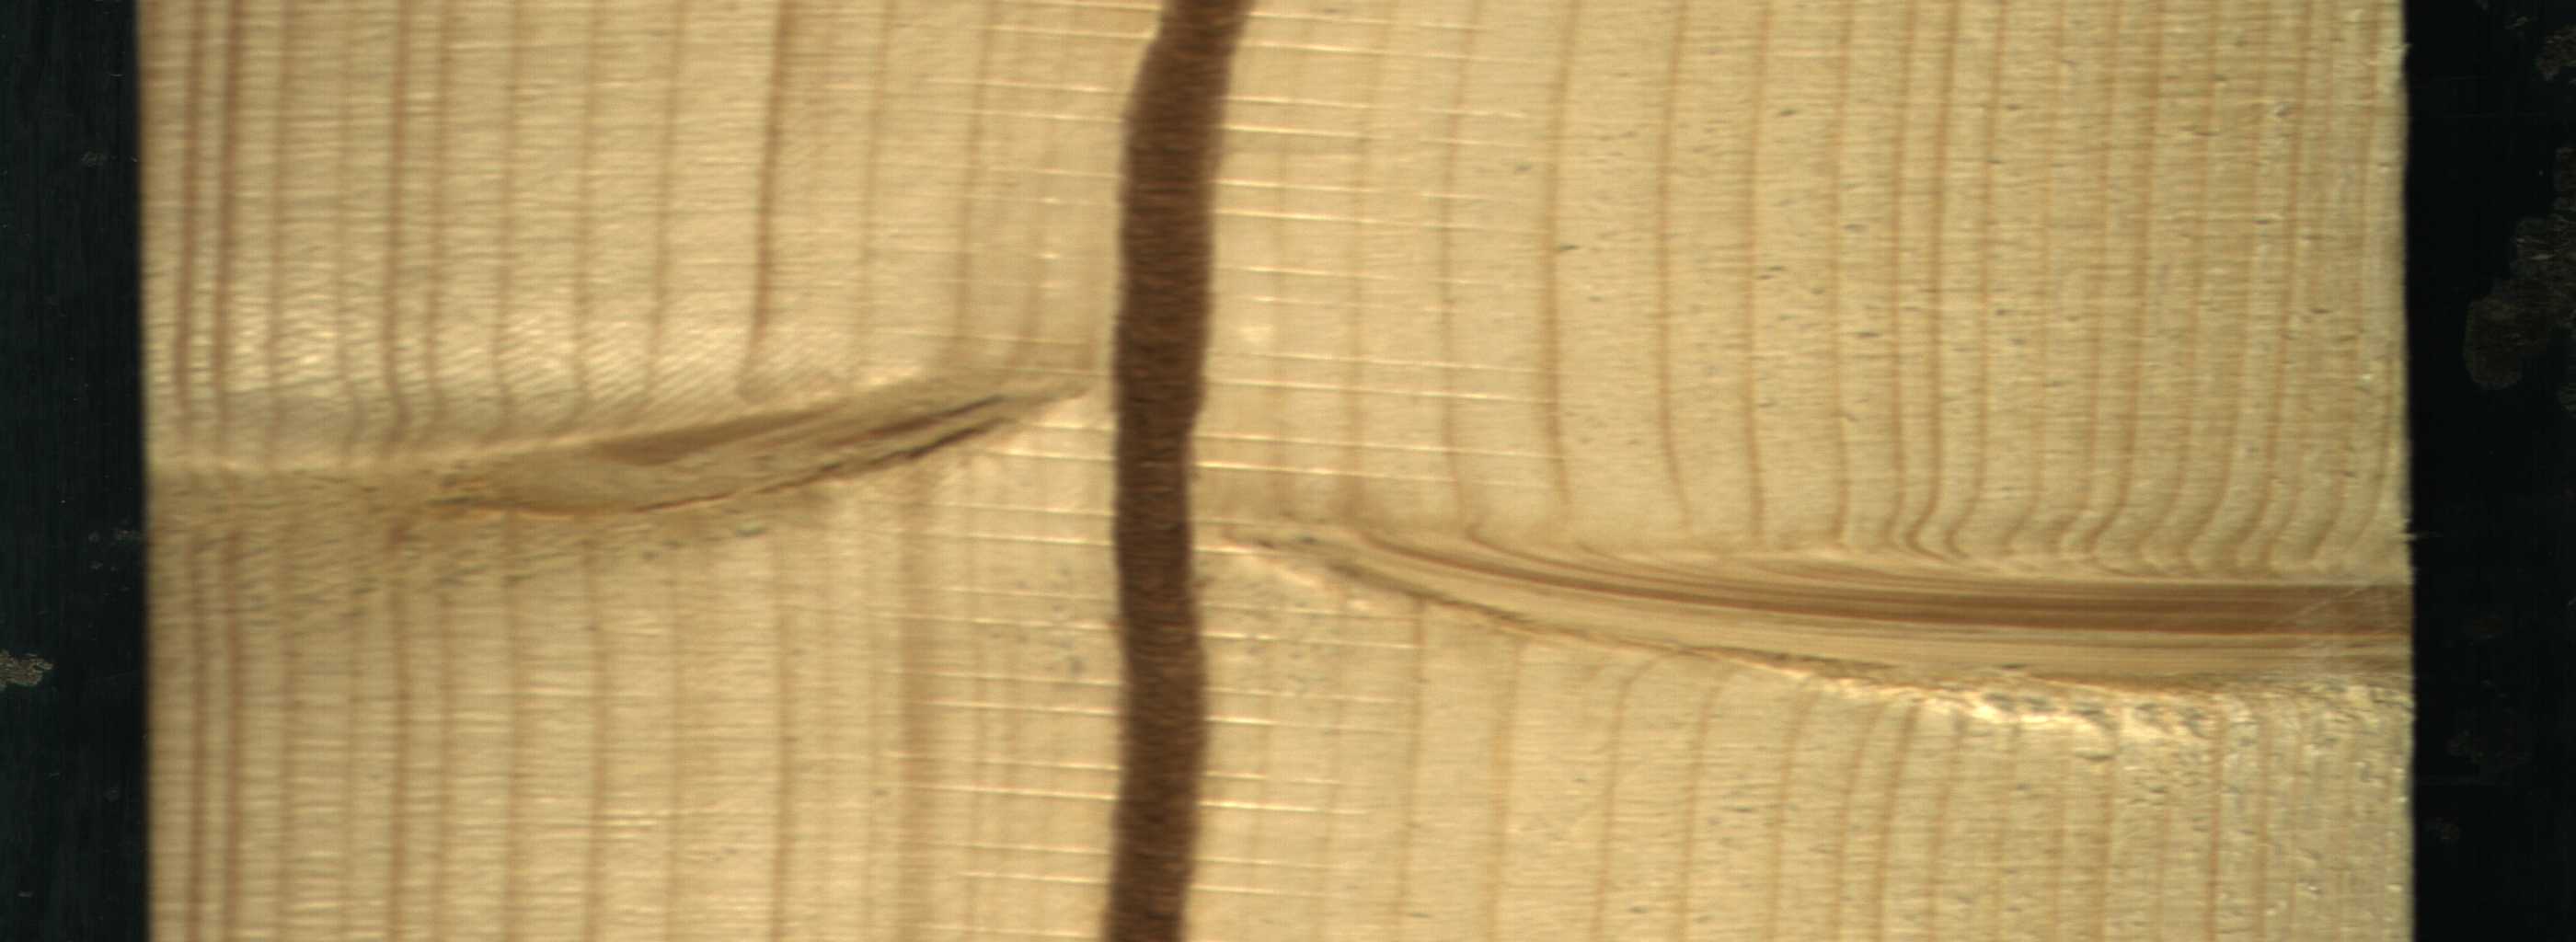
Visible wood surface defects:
Marrow
Live_Knot
Live_Knot